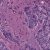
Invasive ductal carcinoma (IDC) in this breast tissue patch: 1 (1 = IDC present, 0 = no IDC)